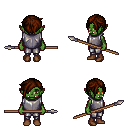
a pixel art fantasy rpg character, female body template, orc, green skin, steel chest armor, metal pants, brown pixie cut hairstyle, brown shoes, spear, four views (front, back, left, right), 2x2 character sprite sheet, small pixel art, hard edges, no anti-aliasing